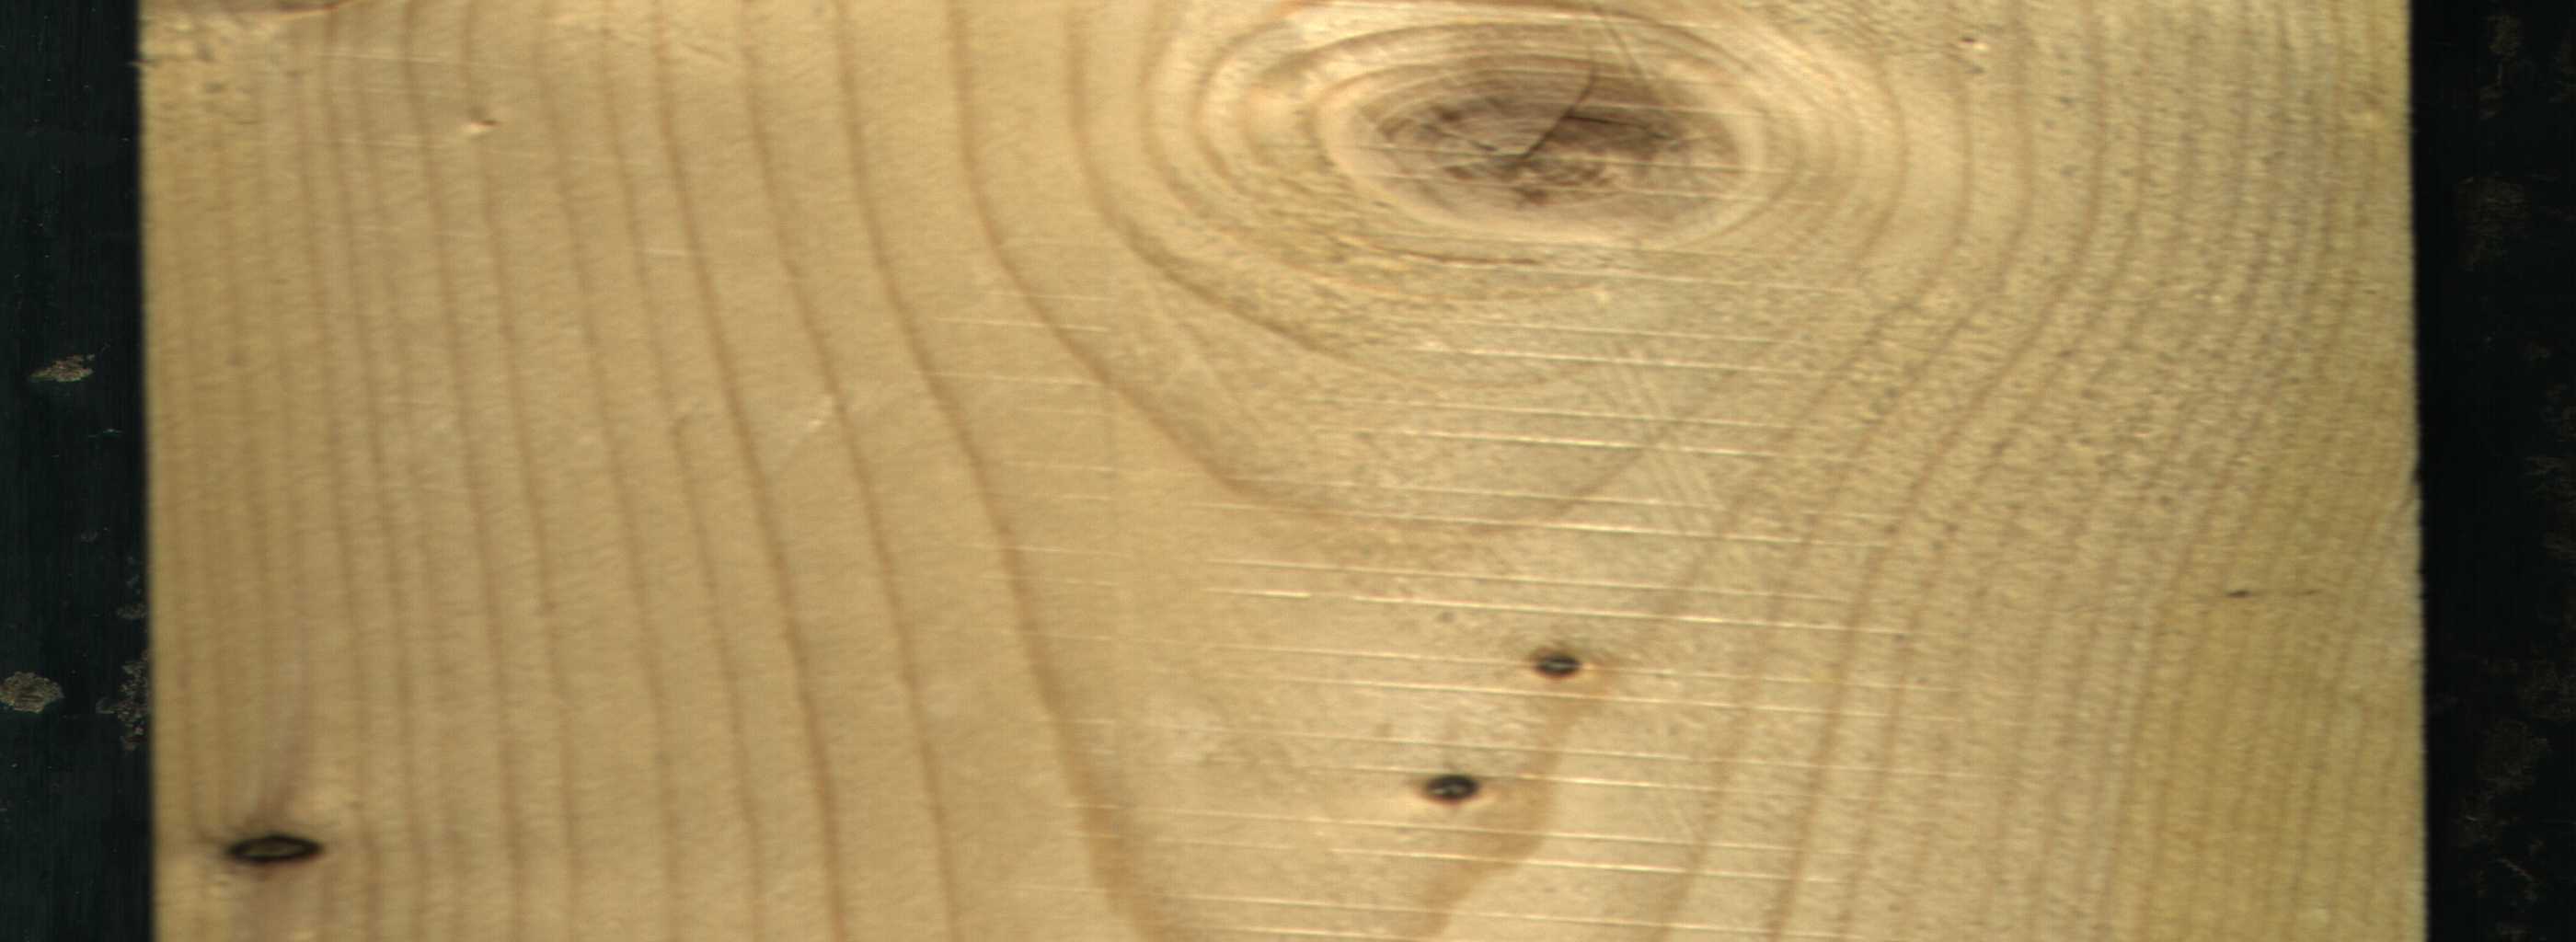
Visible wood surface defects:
knot_with_crack
Dead_Knot
Dead_Knot
Dead_Knot